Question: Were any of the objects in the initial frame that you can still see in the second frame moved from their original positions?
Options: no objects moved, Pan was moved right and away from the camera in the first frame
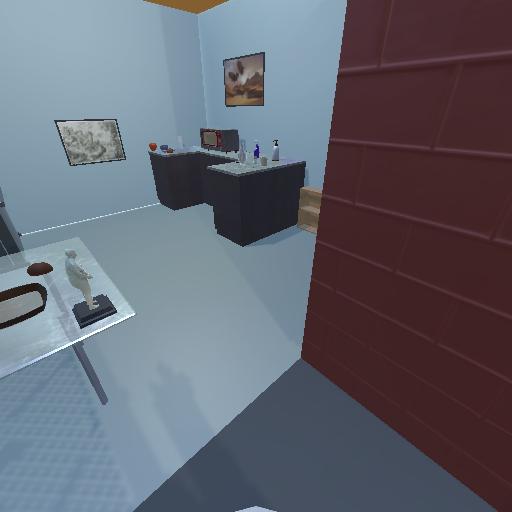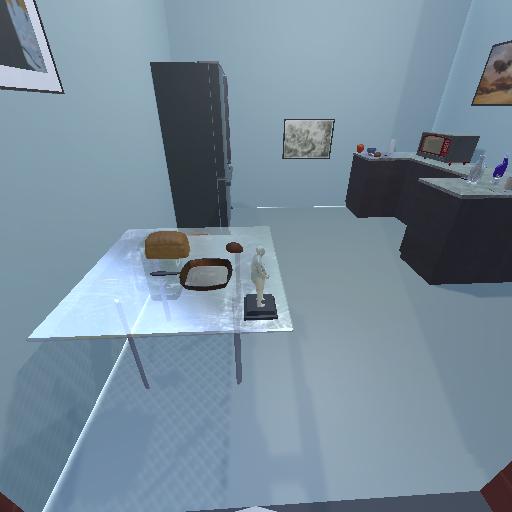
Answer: no objects moved